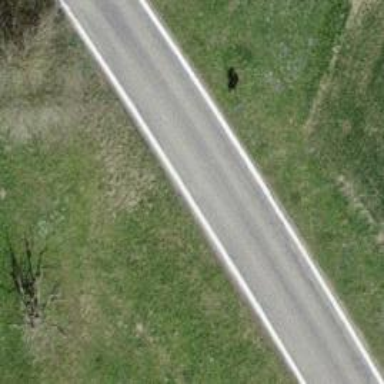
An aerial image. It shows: Tertiary road with asphalt surface.